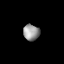
Tissue: lung
Cell type: Epithelial cells
Senescence score: 0.1891
Nuclear area (px): 259
Mean DAPI intensity: 149.95